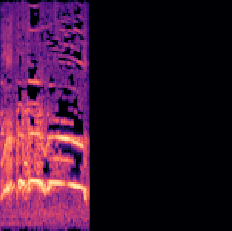
Sound class: Rooster